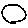
Label: circle